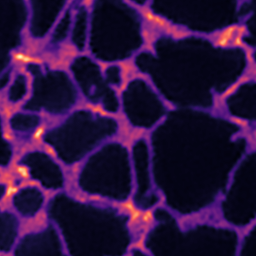
Label: Super-resolution ER image